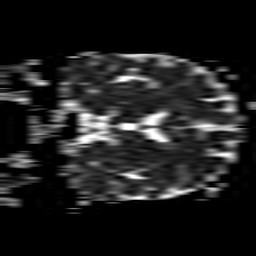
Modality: ADC
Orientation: coronal
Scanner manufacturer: philips
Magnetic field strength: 1.5 T
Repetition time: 3.393 s
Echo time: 0.06922 s